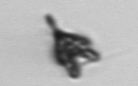
Label: Pyramimonas_longicauda